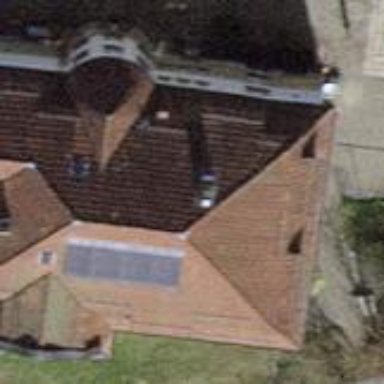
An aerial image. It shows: Apartment building with tile roof.